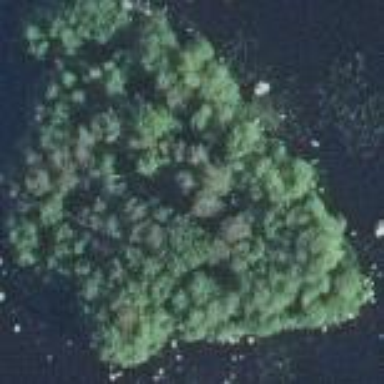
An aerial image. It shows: Islet.